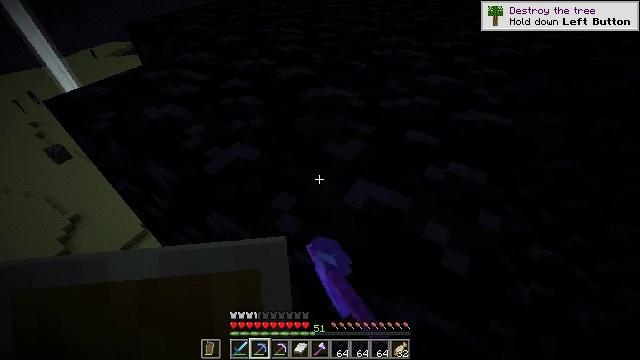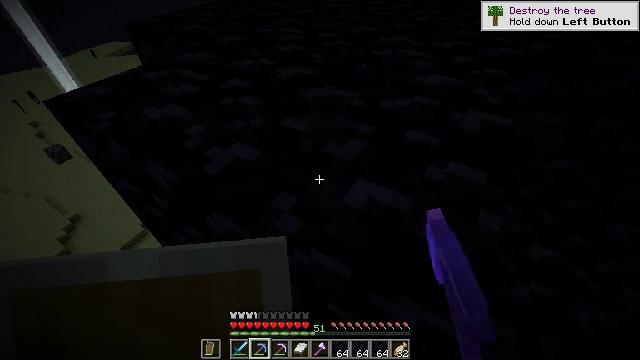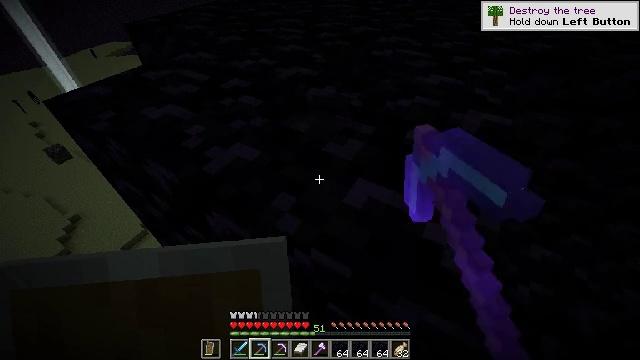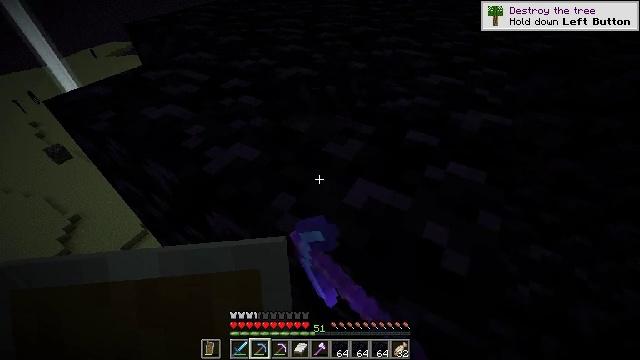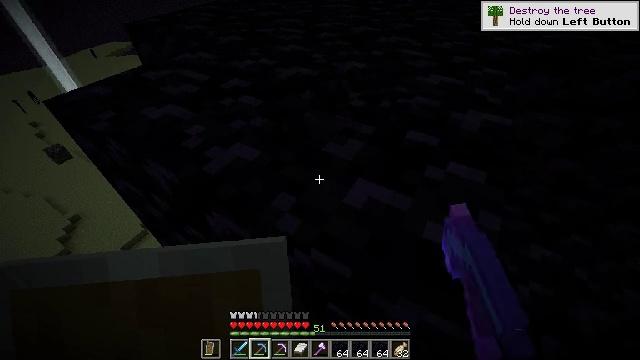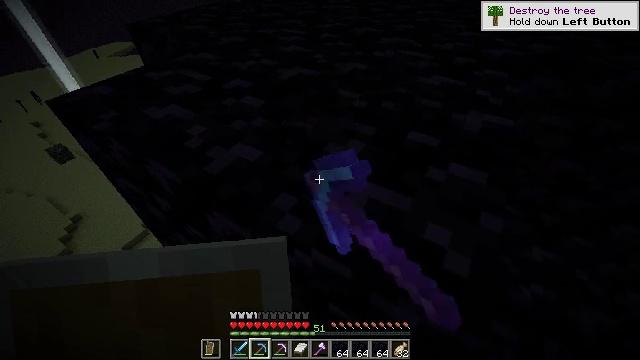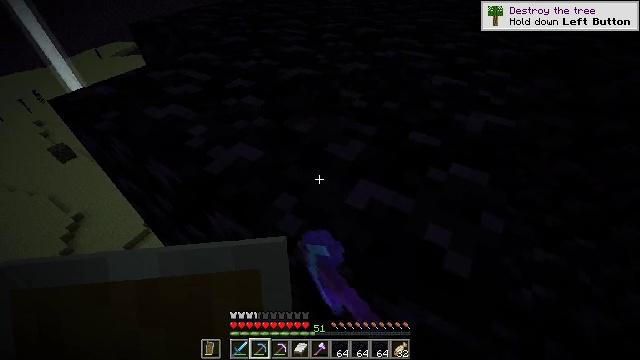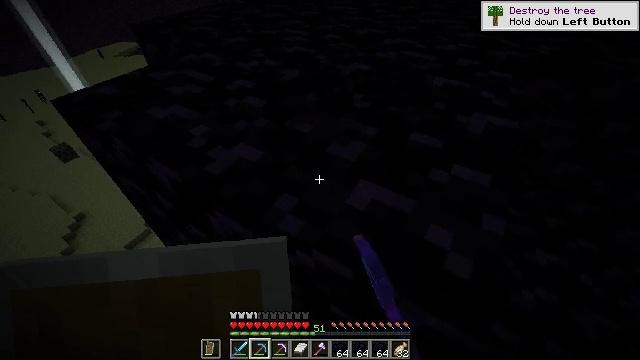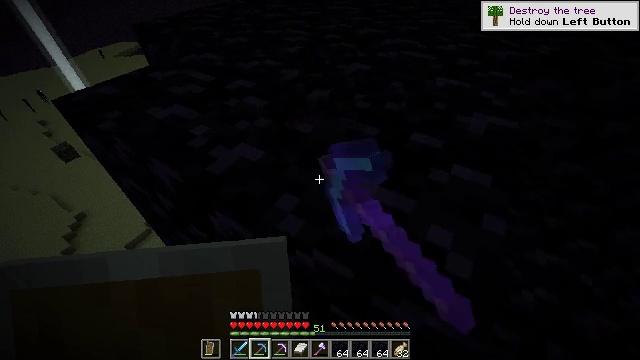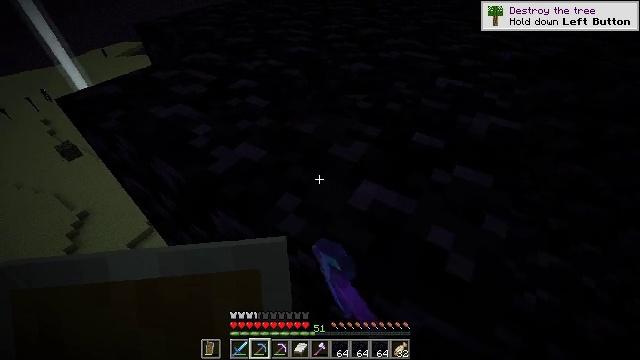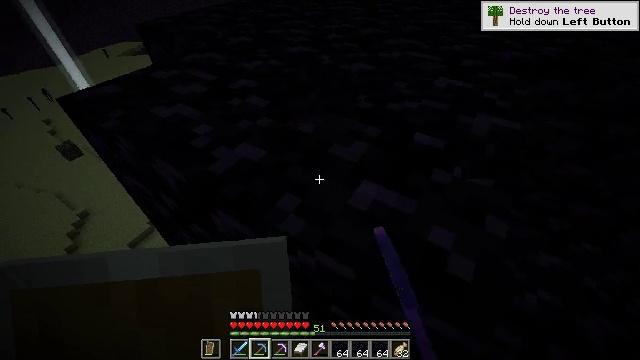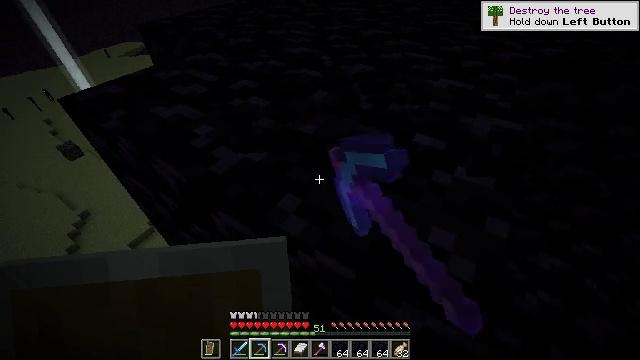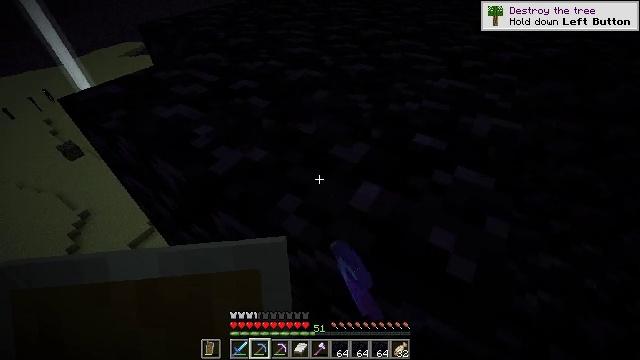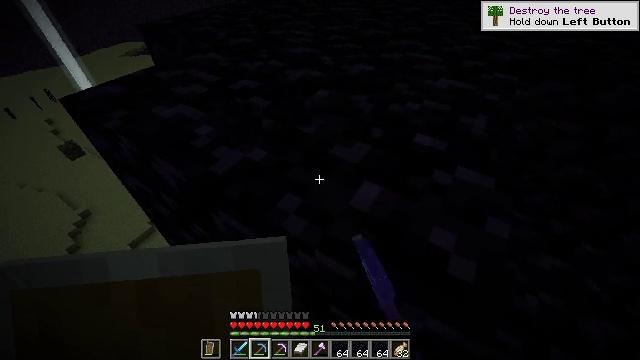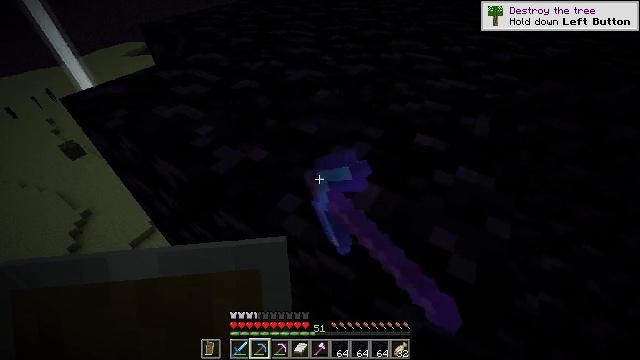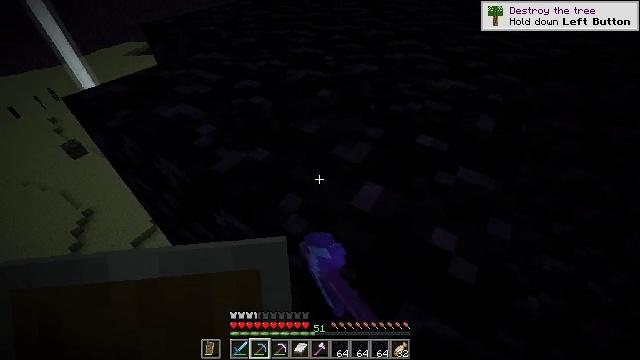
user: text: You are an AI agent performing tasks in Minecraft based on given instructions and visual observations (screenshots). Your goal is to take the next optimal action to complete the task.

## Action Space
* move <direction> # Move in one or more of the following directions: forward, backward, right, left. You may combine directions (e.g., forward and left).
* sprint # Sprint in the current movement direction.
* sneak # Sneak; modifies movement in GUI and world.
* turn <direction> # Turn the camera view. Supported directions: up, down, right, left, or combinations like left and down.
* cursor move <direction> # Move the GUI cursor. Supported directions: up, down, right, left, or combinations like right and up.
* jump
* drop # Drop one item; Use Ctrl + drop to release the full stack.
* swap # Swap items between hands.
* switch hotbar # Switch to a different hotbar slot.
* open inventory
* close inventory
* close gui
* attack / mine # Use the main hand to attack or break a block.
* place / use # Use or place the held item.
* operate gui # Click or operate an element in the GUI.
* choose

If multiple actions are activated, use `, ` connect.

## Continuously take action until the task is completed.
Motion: motion action
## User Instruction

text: Mine the obsidian block.
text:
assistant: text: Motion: attack / mine
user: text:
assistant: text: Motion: attack / mine
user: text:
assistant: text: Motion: attack / mine
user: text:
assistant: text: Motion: attack / mine
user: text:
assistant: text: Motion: attack / mine
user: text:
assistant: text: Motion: attack / mine
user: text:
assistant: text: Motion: attack / mine
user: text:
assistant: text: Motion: attack / mine
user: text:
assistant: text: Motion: attack / mine
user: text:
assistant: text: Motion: attack / mine
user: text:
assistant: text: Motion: attack / mine
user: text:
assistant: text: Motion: attack / mine
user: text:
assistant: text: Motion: attack / mine
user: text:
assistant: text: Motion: attack / mine
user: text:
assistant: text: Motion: attack / mine
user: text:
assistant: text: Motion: attack / mine
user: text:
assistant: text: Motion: attack / mine
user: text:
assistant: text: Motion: attack / mine
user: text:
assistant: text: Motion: attack / mine
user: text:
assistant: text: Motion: turn left, attack / mine
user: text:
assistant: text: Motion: attack / mine
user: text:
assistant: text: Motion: attack / mine
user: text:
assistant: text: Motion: attack / mine
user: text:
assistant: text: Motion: attack / mine
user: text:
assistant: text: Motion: attack / mine
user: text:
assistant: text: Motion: attack / mine
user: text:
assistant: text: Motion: attack / mine
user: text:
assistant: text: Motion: attack / mine
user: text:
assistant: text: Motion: attack / mine
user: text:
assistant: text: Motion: attack / mine